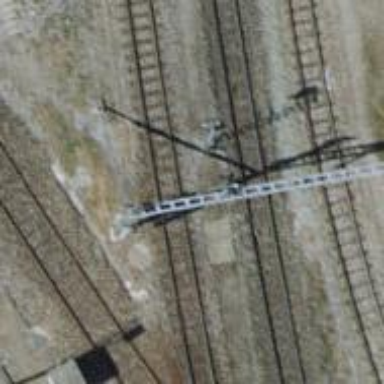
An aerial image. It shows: Railway signal.